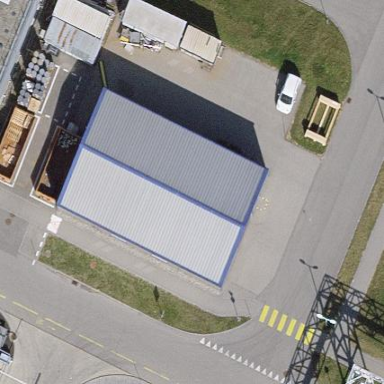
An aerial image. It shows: Industrial building.